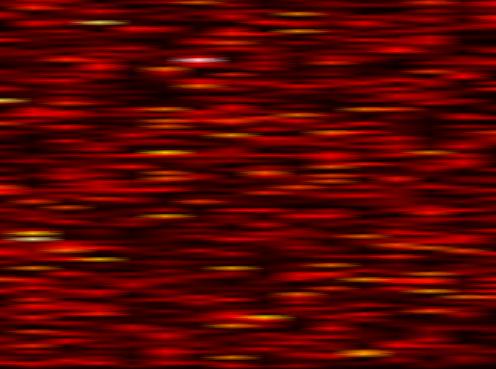
Label: OFDM